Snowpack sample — Buffalo Mountain, Silverthorne, Colorado, USA (1/25/25, 10:11 AM MST)
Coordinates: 39.6222, -106.1139
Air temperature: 22 °F
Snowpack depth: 110 cm
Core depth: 40 cm
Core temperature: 46.4 °F
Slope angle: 12°, slope face: 102°
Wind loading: high
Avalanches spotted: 0
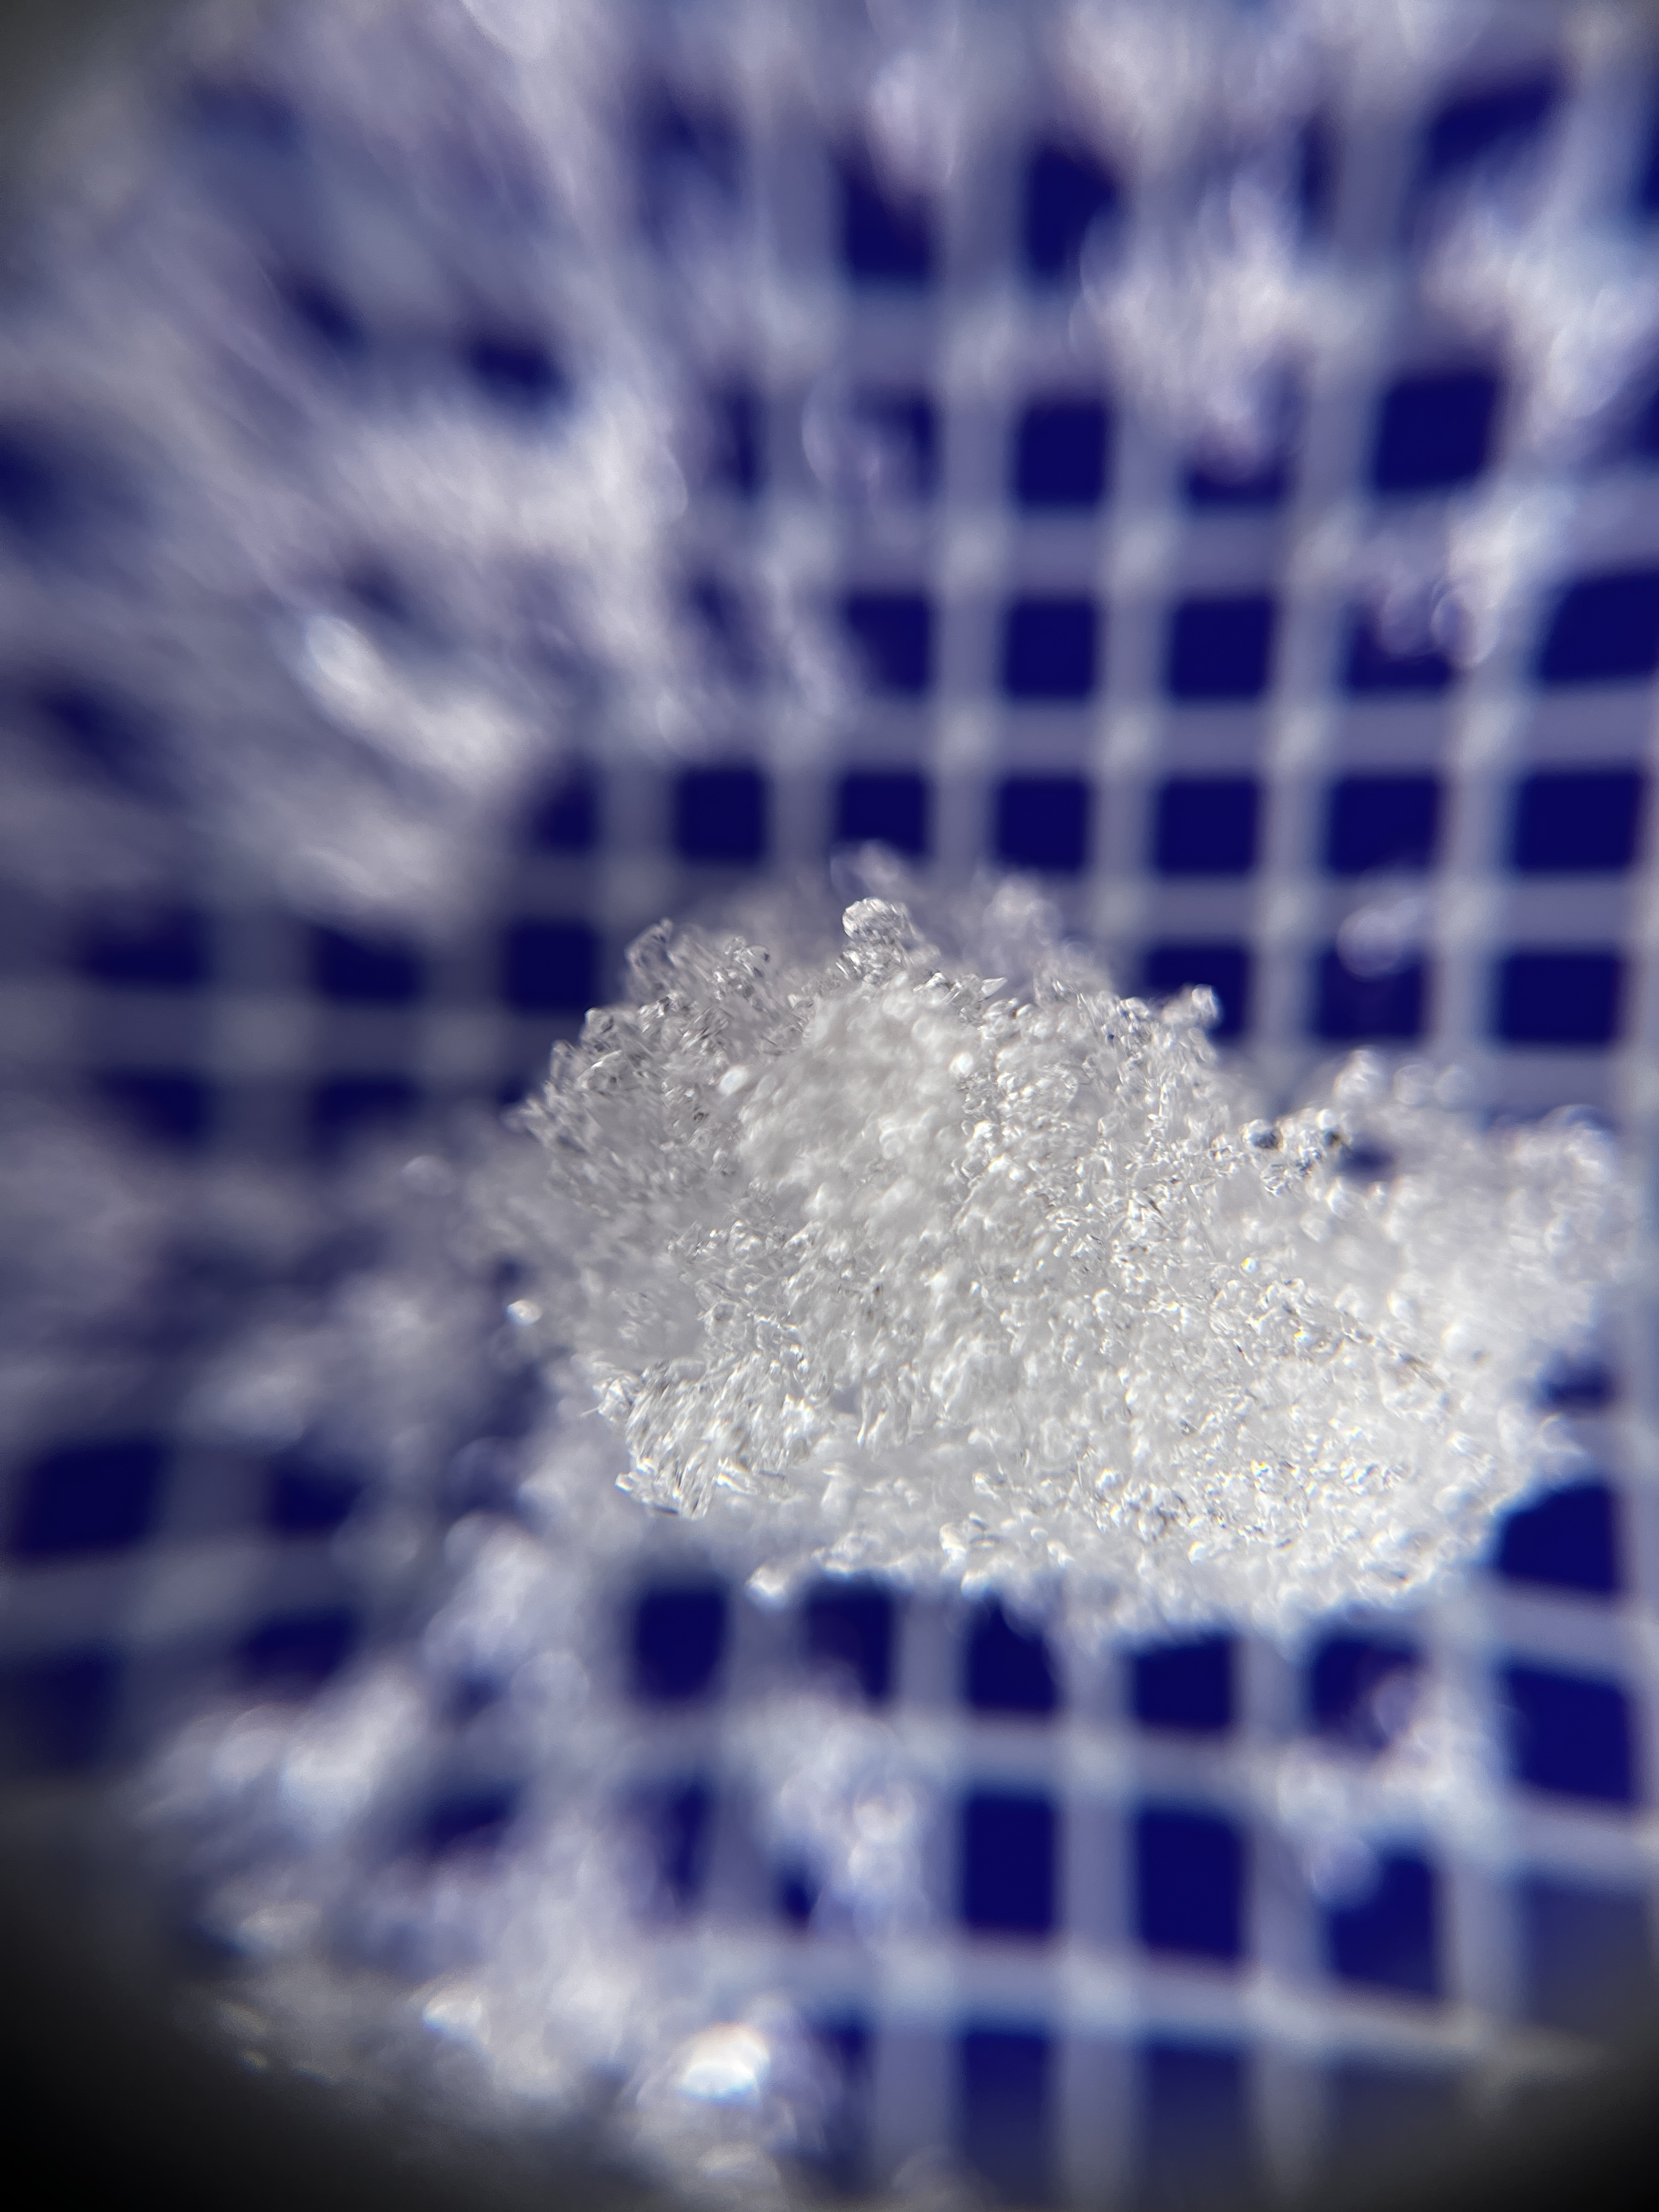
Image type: magnified_profile
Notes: No avalanches nearby, collected on the outskirts of a fire break 15 meters from the treeline, on way to Buffalo and Red Mountain